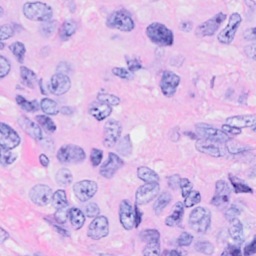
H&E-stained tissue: Breast